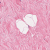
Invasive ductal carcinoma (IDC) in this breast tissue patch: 0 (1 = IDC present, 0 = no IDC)